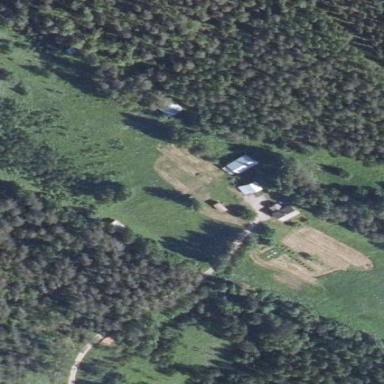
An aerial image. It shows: Farmyard area.